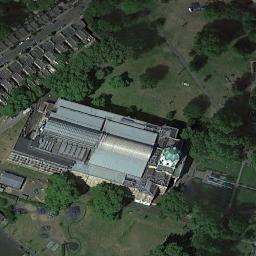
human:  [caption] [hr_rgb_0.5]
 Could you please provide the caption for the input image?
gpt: This is a church, Made up of cyan and brown .

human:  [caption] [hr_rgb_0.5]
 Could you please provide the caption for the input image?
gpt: A light blue and gray, Almost rectangular roof with a green domed church on the main house, Surrounded by greenery .

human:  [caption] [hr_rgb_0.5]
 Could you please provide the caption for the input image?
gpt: The church with a green circular pointed tower is built in the lawn .

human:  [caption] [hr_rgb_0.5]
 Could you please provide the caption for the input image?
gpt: There is a church in the middle of the grass next to some trees .

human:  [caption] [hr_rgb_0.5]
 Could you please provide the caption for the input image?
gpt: A church with light-blue roofs is surrounded by lawns and trees .